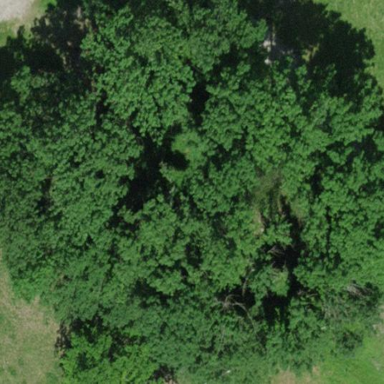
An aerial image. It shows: Beautiful woodland area.